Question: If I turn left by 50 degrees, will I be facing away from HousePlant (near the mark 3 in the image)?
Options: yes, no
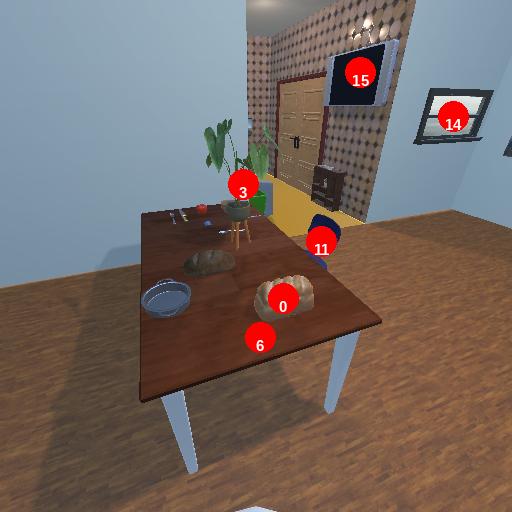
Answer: yes